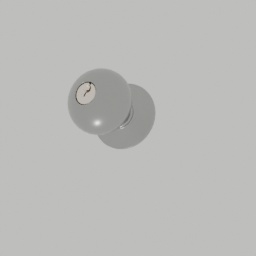
Label: mechanical